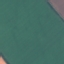
Label: AnnualCrop